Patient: sex F, age 28
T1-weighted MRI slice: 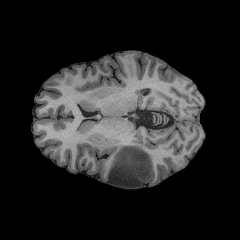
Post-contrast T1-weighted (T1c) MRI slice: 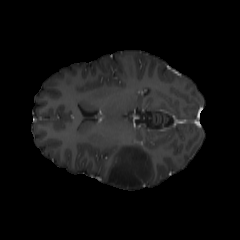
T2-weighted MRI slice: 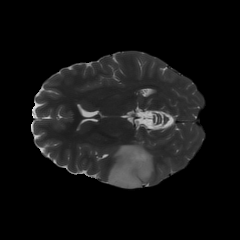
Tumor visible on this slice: yes
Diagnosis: Astrocytoma, IDH-mutant
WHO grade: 2